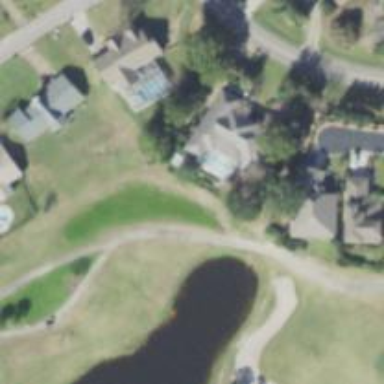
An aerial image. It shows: Service road used as golf cart path.